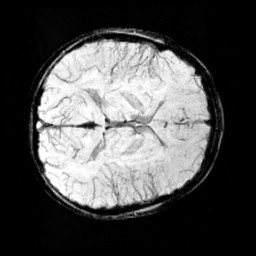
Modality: minIP
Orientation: axial
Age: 9
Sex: male
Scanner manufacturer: siemens
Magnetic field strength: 3 T
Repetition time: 0.027 s
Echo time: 0.02 s